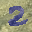
Label: 2